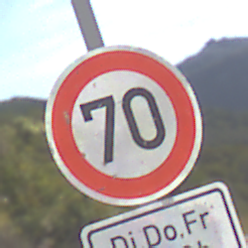
Verkehrszeichen: Geschwindigkeit70
Zusatzzeichen unten: ZeitangabenMitBeschraenkungAufWochentage3
Umgebung: Outdoor, RoadRail
Tageszeit: MorningAfternoon
Wetter: PartlyCloudy
Licht: Natural
Jahreszeit: NotSpecified
Kontrast: HighContrast